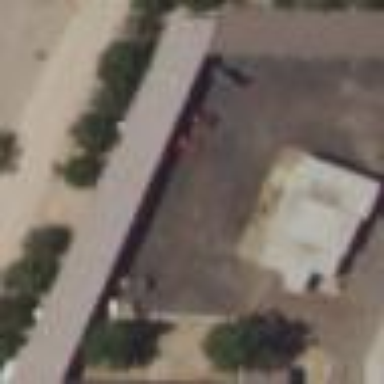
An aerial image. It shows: Building that is motel.